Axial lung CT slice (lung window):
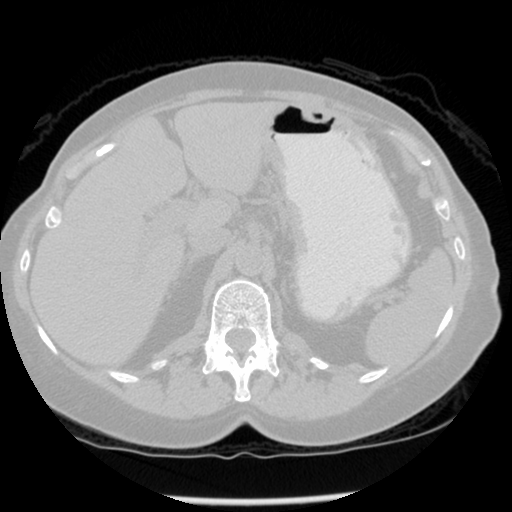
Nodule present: no